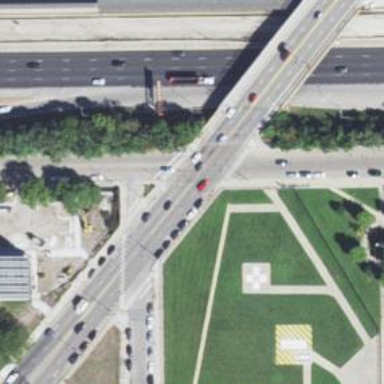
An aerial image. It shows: Traffic island located on footway.